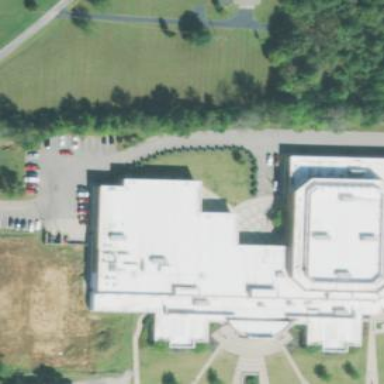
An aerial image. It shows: View of university building.